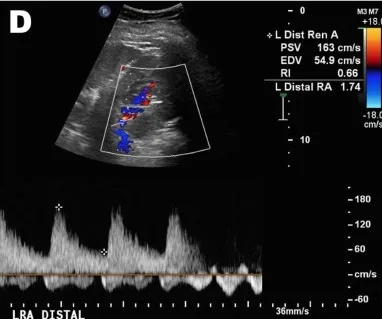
Left distal. Renal arteries [Normal PSV < 180 cm/s.
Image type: radiology (ultrasound)